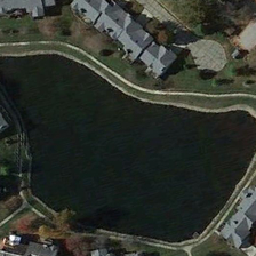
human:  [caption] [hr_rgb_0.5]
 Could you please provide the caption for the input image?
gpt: Houses around the big pond

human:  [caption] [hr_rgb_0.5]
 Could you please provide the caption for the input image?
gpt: A big pond is surrounded by houses.

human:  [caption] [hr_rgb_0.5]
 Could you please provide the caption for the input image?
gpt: A large pond is surrounded by some houses.

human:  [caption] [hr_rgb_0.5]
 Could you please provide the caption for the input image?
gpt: a large pond is surrounded by some houses.

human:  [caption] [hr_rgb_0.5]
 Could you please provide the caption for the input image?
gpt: A Great Lake is surrounded by some houses.